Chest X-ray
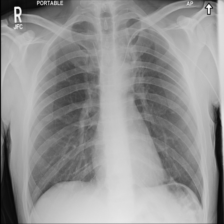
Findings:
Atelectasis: negative
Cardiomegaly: negative
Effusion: negative
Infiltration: negative
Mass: negative
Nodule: negative
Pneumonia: negative
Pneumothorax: negative
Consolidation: negative
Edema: negative
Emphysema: negative
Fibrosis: negative
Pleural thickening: negative
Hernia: negative